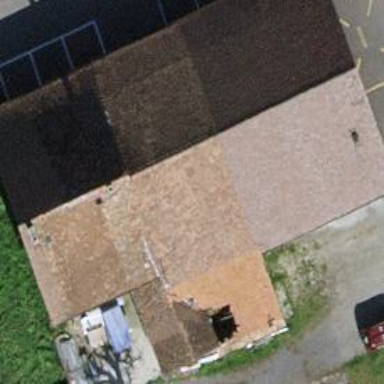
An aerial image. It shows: Farm auxiliary building with gabled roof.